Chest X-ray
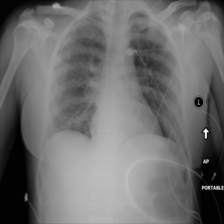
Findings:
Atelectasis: negative
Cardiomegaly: negative
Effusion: negative
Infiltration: negative
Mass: negative
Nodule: negative
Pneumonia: negative
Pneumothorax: negative
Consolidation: negative
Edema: negative
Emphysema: negative
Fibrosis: negative
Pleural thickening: negative
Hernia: negative